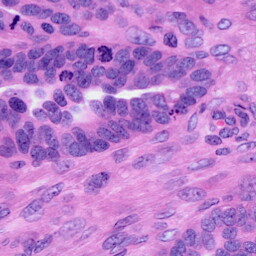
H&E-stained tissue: Ovarian